Question: Intellij was previously perfectly working for me. However today, I logged in and every class in my modules had the following icon

This icon is not on the jetbrains symbol page.
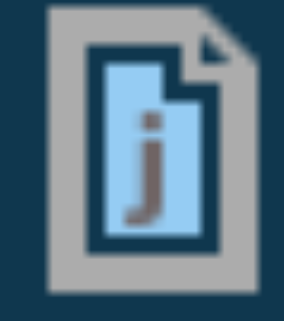
Answer: IntelliJ will show the "Java file" icon when it is a Java file, but it is not on the source path of your project.